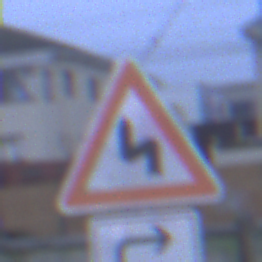
Verkehrszeichen: DoppelkurveZunaechstLinks
Zusatzzeichen unten: RichtungsangabeDurchPfeile5
Umgebung: Outdoor, Urban
Tageszeit: SunriseSunset
Wetter: Overcast
Licht: Natural
Jahreszeit: NotSpecified
Kontrast: LowContrast